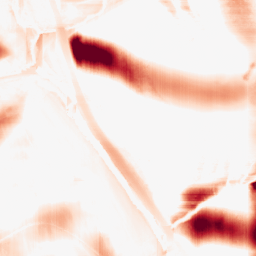
Category: morphological
Decomposition family: morphological_square
Decomposition parameters: operation: opening
size: 50
Upsampling method: bicubic_16x
Upsampling parameters: scale: 16
Upsampling scale: 16